Brain MRI, t1w sequence, axial 2D slice.
Patient: age 41, sex F, weight 95 kg, height 1.95 m
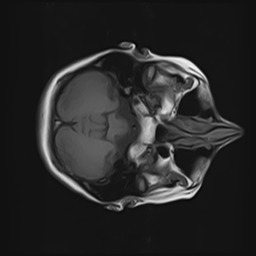